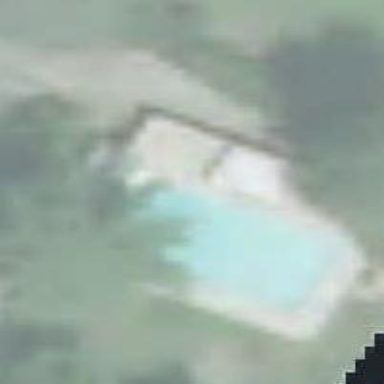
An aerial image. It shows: Swimming pool located in leisure land.